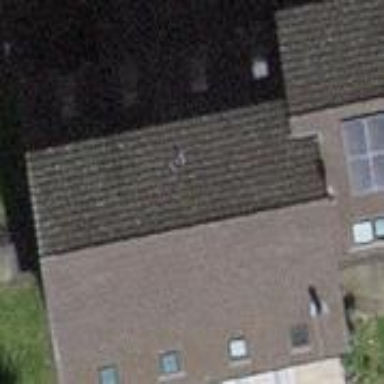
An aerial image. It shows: Building with tiled roof.